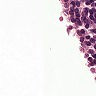
Metastatic tissue present: no